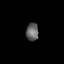
Tissue: lung
Cell type: Epithelial cells
Senescence score: 0.2014
Nuclear area (px): 217
Mean DAPI intensity: 99.014